Question: I searched a lot to find out how to do a "master-detail" style mail merge in word but i couldn't find an appropriate answer/tutorial.
my data look like this:
'''
id name property
-----------------------------
1 John Doe employed
1 John Doe married
1 John Doe male
2 Don Joe employed
2 Don Joe single
2 Don Joe male
'''
and the result should look like this:

with a page-break between every key record.
Does anyone know how this can be achieved through a Microsoft Word Mail Merge?
(i know SSRS,etc.. are better tools for this, but i have to use MS Word because on the client this is the only thing that's possible)
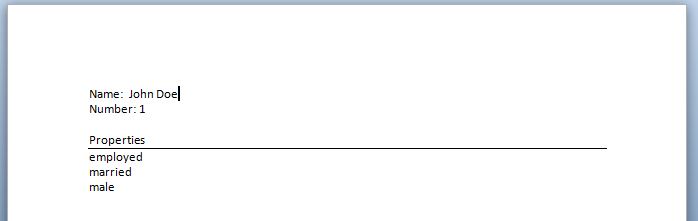
Answer: Yes - this is possible using WORDs mail merge.
I don't think you can do it with your data the way it is now. There's not much that can be done to manipulate the data before it gets to the mail merge.
You would need to clean up the data to combine the properties for each person into one field before you can do the merge.
Is your data in Excel? You can write some VBA to combine the properties field.
If it's in a database, you can use SQL to combine the fields using For XML Path.
Once your data is cleaned up, you would be able to use the Mail Merge Wizard.
For the Doc Type, select Letter and use a blank page (current document).
Then select your data.
The next step is to Write Your Letter. Type your field name (i.e. **Name: **) and click on the Insert Merge Field and select the field to insert.
Repeat for all you fields.